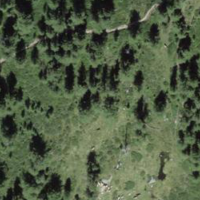
EUNIS habitat code: 32
Species observed at this site:
Vanessa cardui
Rhododendron ferrugineum